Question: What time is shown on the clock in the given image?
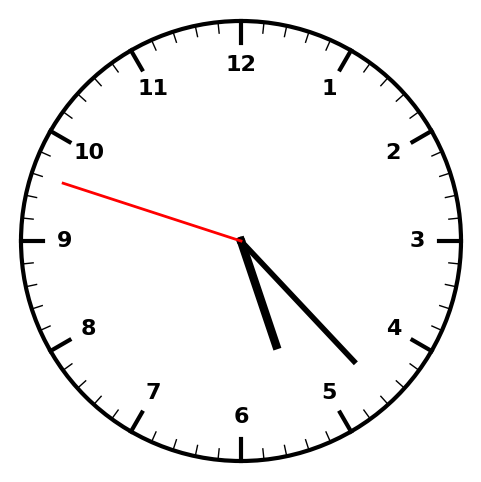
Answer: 05:22:48